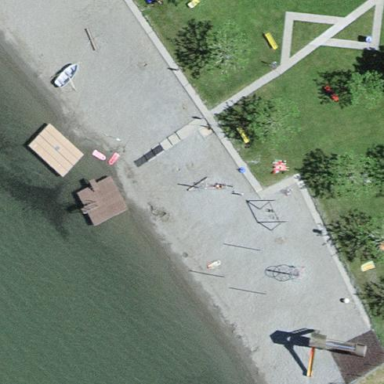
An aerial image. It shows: Sports center located on the beach featuring swimming area and public bath amenities.